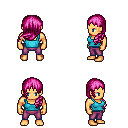
a pixel art fantasy rpg character, male body template, human, tanned skin, teal pirate shirt, magenta pants, pink left-swept hairstyle, four views (front, back, left, right), 2x2 character sprite sheet, small pixel art, hard edges, no anti-aliasing